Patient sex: M
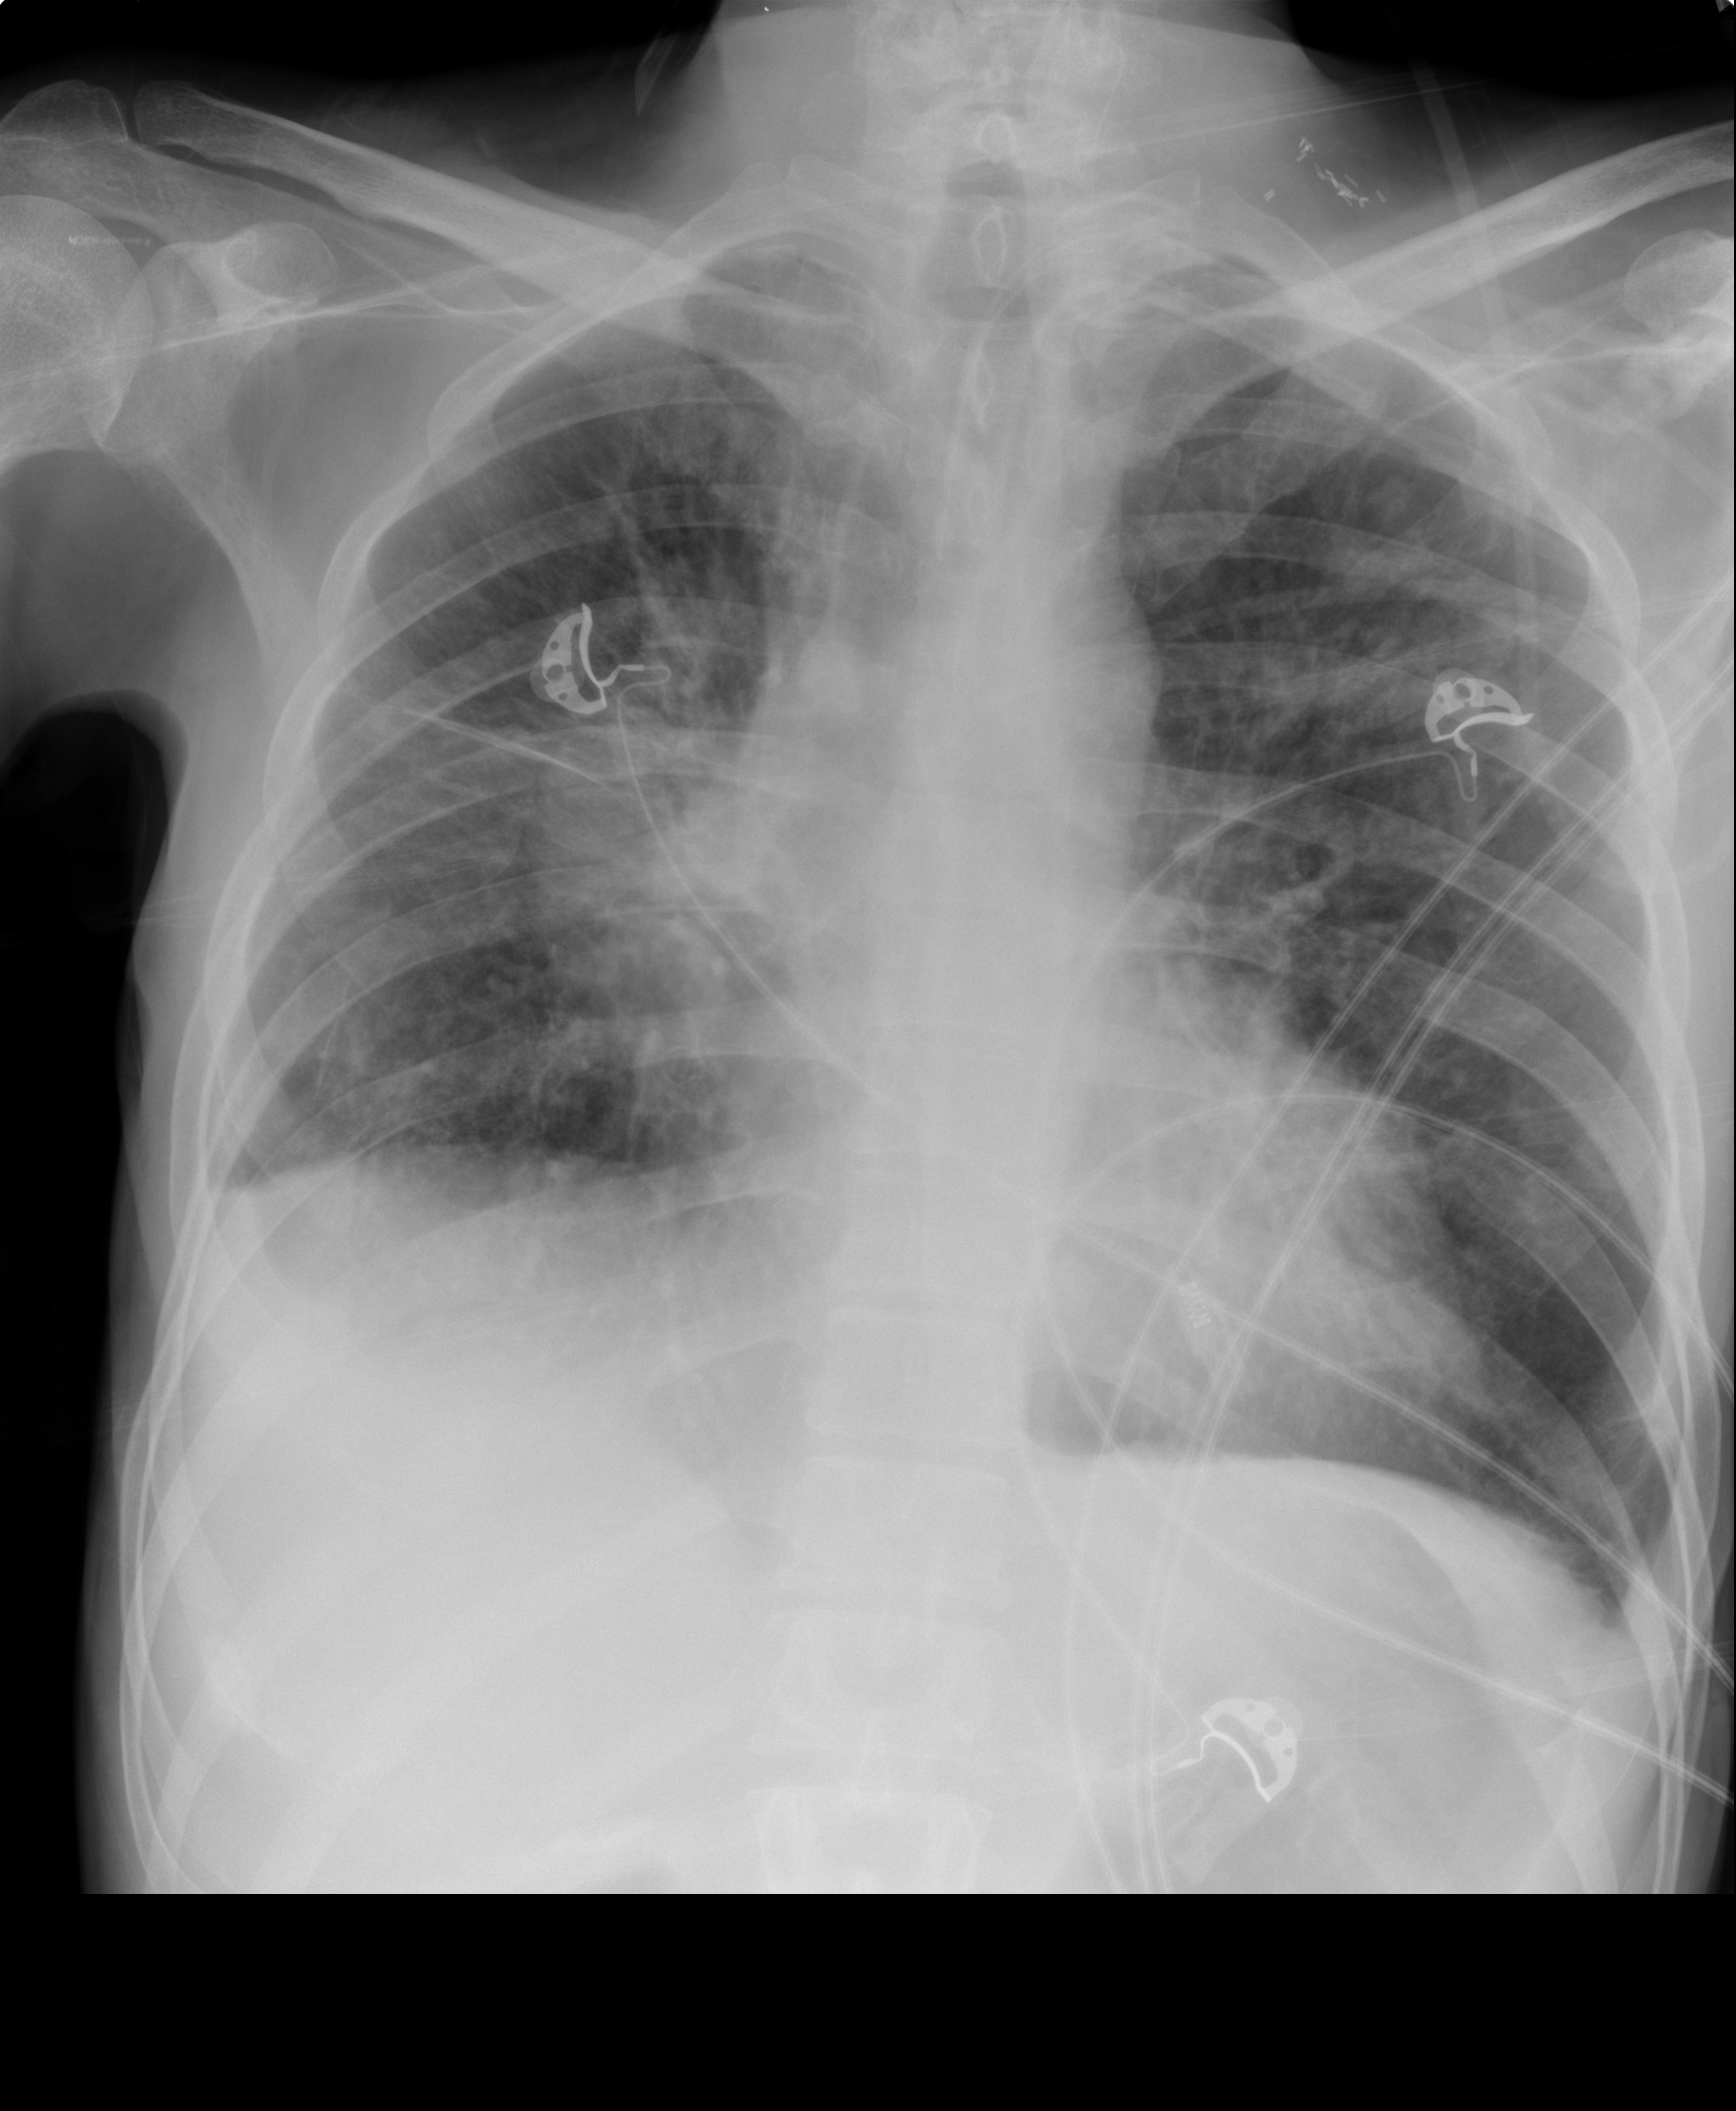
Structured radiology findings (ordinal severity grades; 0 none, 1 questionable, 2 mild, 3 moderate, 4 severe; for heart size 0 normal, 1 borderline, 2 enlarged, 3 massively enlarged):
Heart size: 0
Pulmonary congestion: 2
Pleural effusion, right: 0
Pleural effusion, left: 0
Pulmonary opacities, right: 2
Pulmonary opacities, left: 2
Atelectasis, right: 2
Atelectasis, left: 2